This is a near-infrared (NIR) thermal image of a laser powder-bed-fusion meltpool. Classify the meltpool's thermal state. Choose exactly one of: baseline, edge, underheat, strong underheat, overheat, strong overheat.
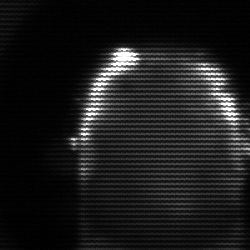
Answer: baseline